Chest X-ray. View position: PA
Patient age: 56
Patient sex: M
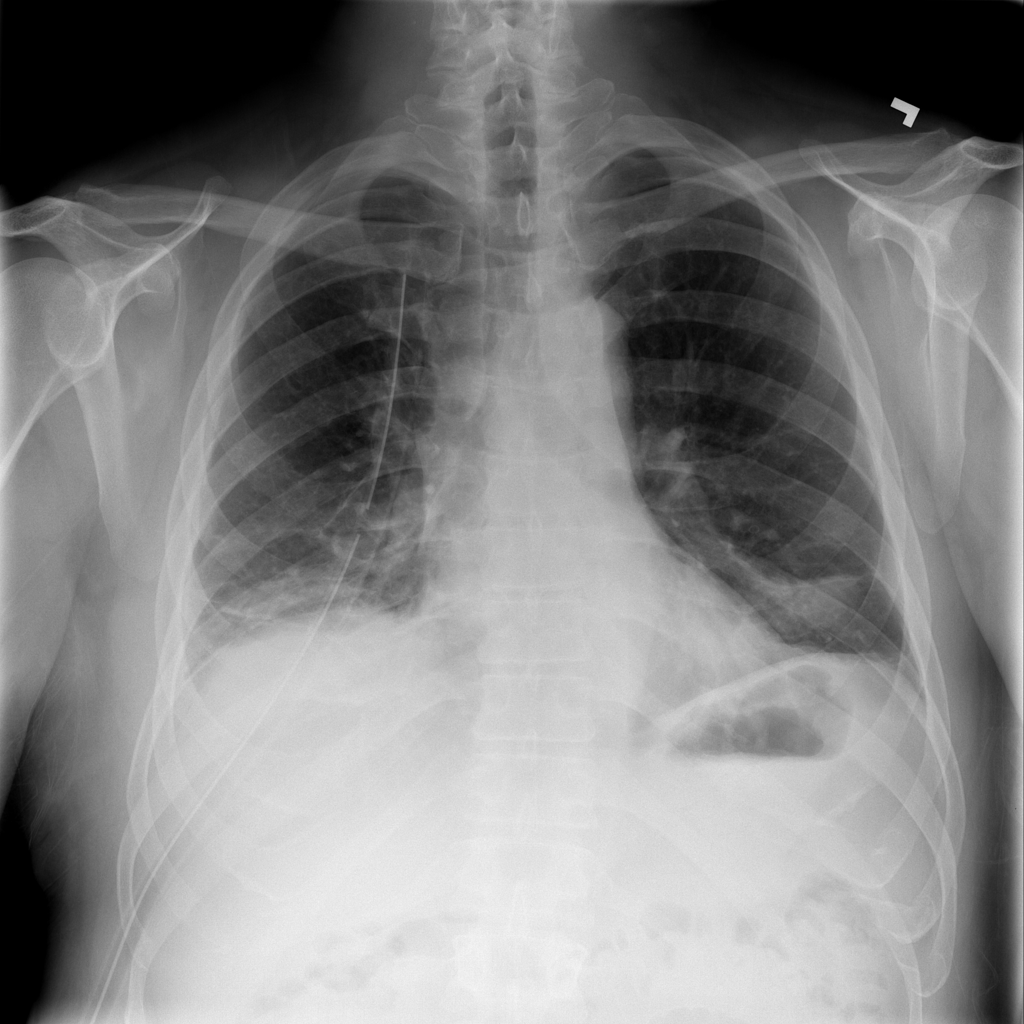
Finding: Pneumothorax